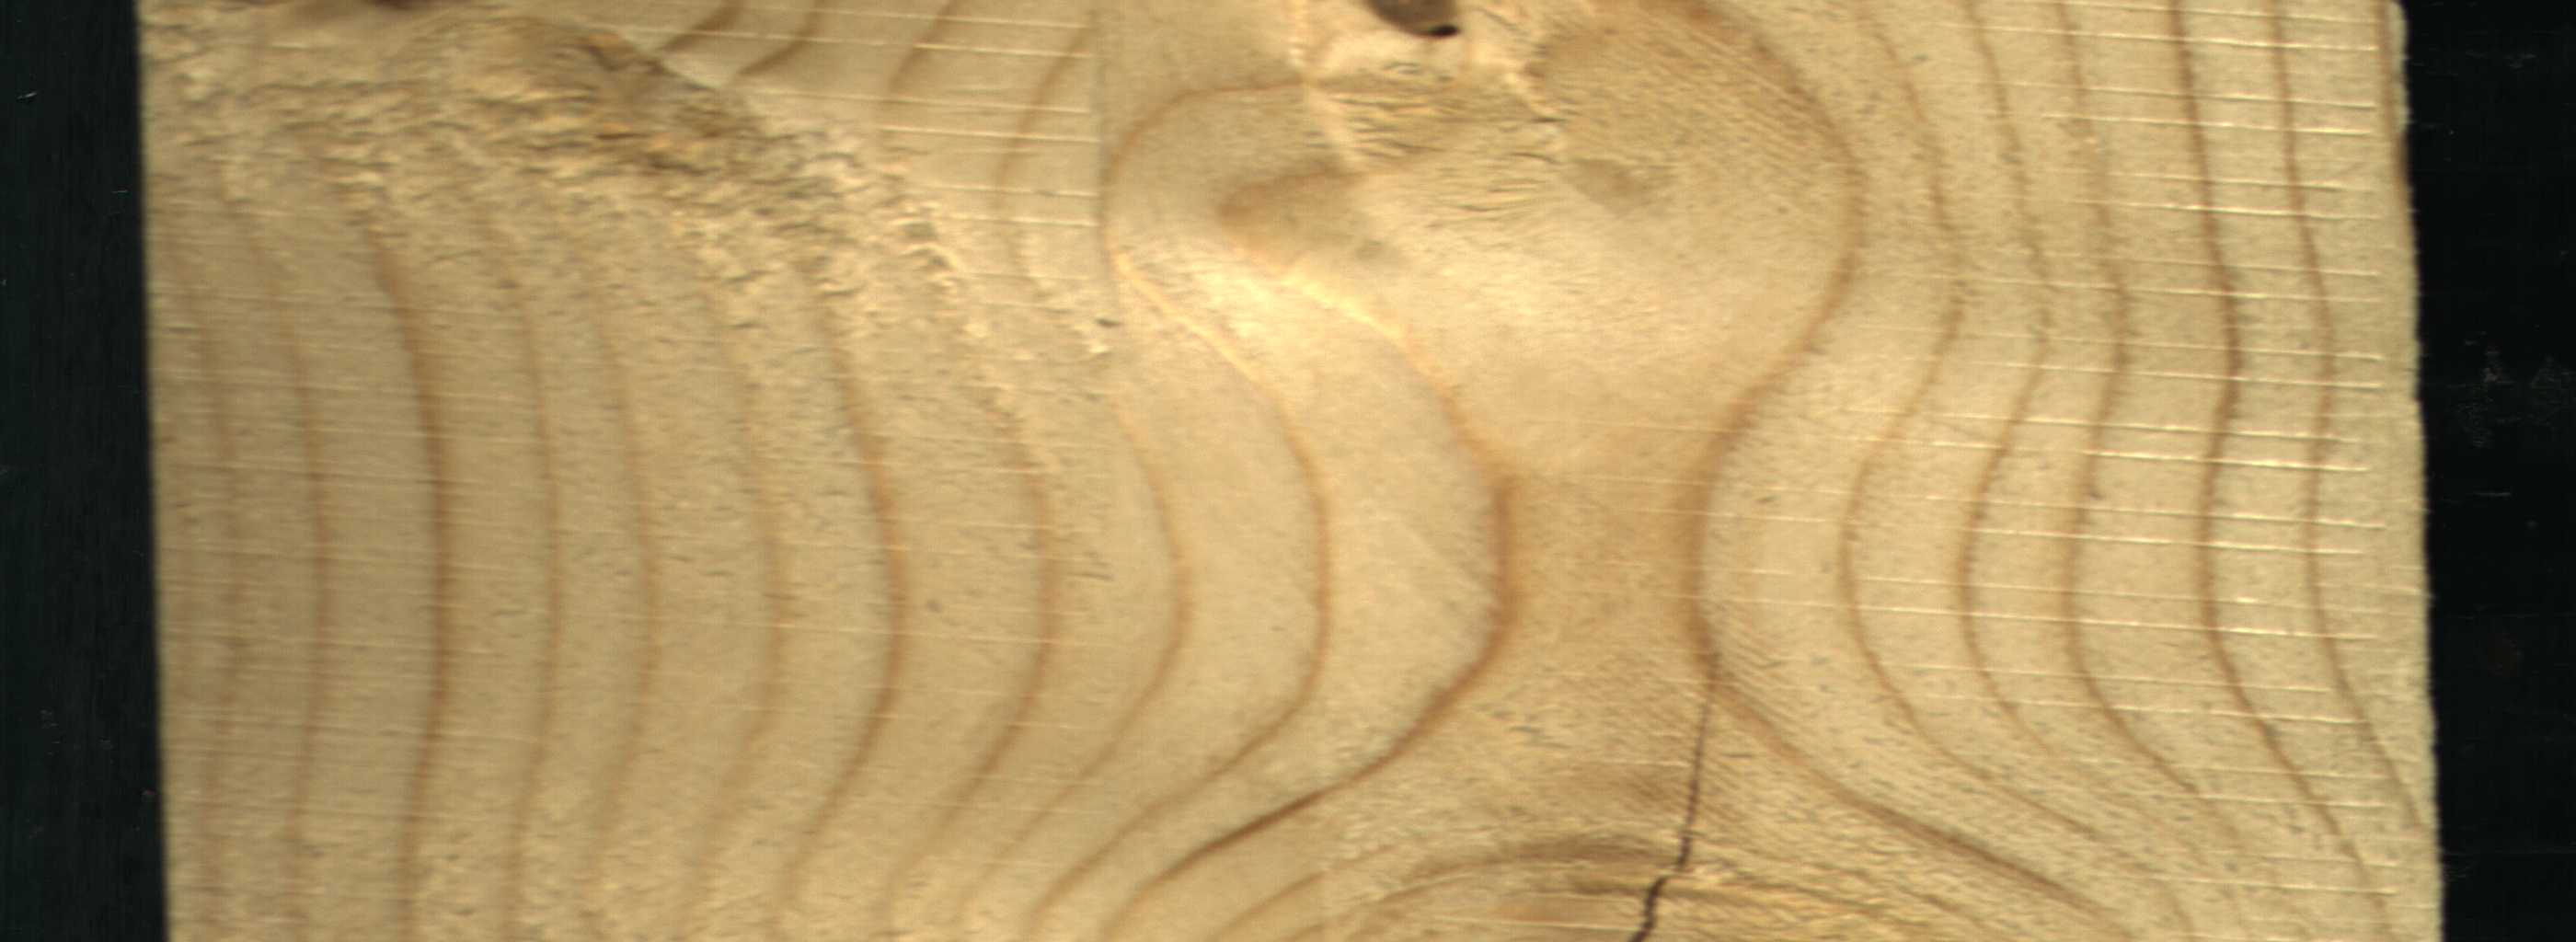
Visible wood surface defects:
Crack
Dead_Knot